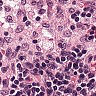
Metastatic tissue present: no